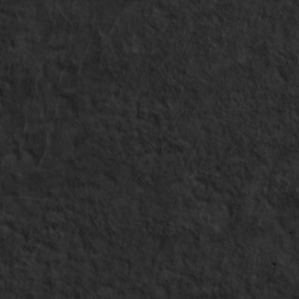
Label: non_frost